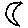
Label: moon